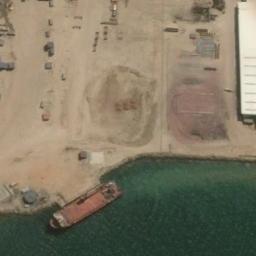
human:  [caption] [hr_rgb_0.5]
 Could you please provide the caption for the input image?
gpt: There is a ship in the green water on the shore .

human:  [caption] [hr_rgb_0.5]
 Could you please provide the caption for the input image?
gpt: An orange-red bulk carrier docked by the dock, Like a sand field .

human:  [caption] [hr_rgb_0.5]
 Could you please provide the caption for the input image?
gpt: Several buildings are beside the ship .

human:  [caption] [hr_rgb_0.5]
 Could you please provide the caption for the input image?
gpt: The orange ship is docked at the cargo terminal and the water is dark green .

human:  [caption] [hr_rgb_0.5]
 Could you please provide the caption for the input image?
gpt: The ship is at the harbor .